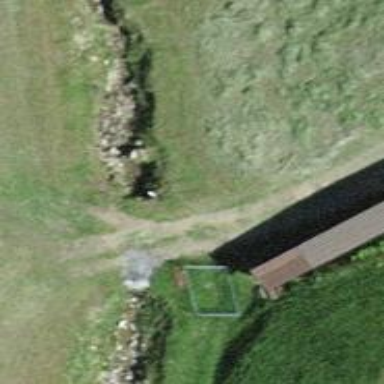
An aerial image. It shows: Culvert tunnel.